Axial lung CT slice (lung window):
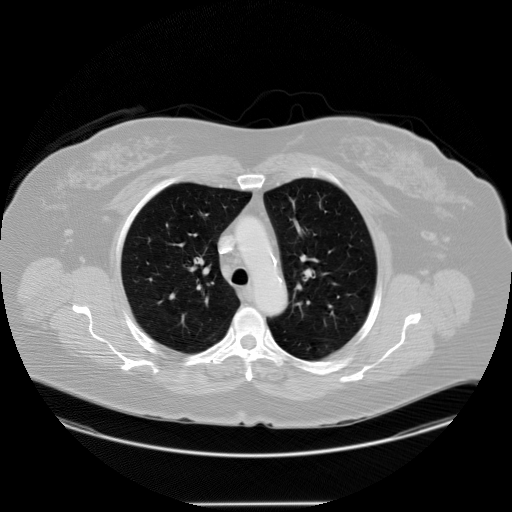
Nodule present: no